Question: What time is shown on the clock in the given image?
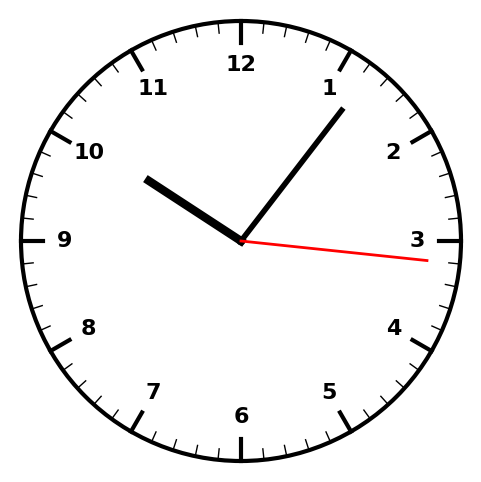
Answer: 10:06:16